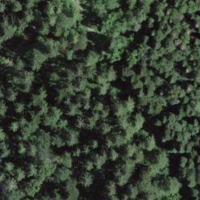
EUNIS habitat code: 44
Species observed at this site:
Cirsium palustre